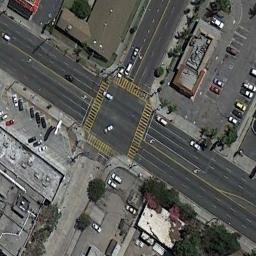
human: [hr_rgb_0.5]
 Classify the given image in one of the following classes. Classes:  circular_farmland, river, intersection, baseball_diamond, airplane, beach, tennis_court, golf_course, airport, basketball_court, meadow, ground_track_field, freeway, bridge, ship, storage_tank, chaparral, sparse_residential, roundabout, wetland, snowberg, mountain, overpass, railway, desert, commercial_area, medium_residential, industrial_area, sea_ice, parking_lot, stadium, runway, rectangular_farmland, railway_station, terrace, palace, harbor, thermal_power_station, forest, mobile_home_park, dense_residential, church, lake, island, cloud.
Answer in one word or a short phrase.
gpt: intersection